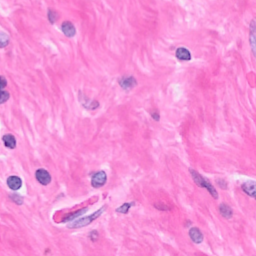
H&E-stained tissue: Breast